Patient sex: M
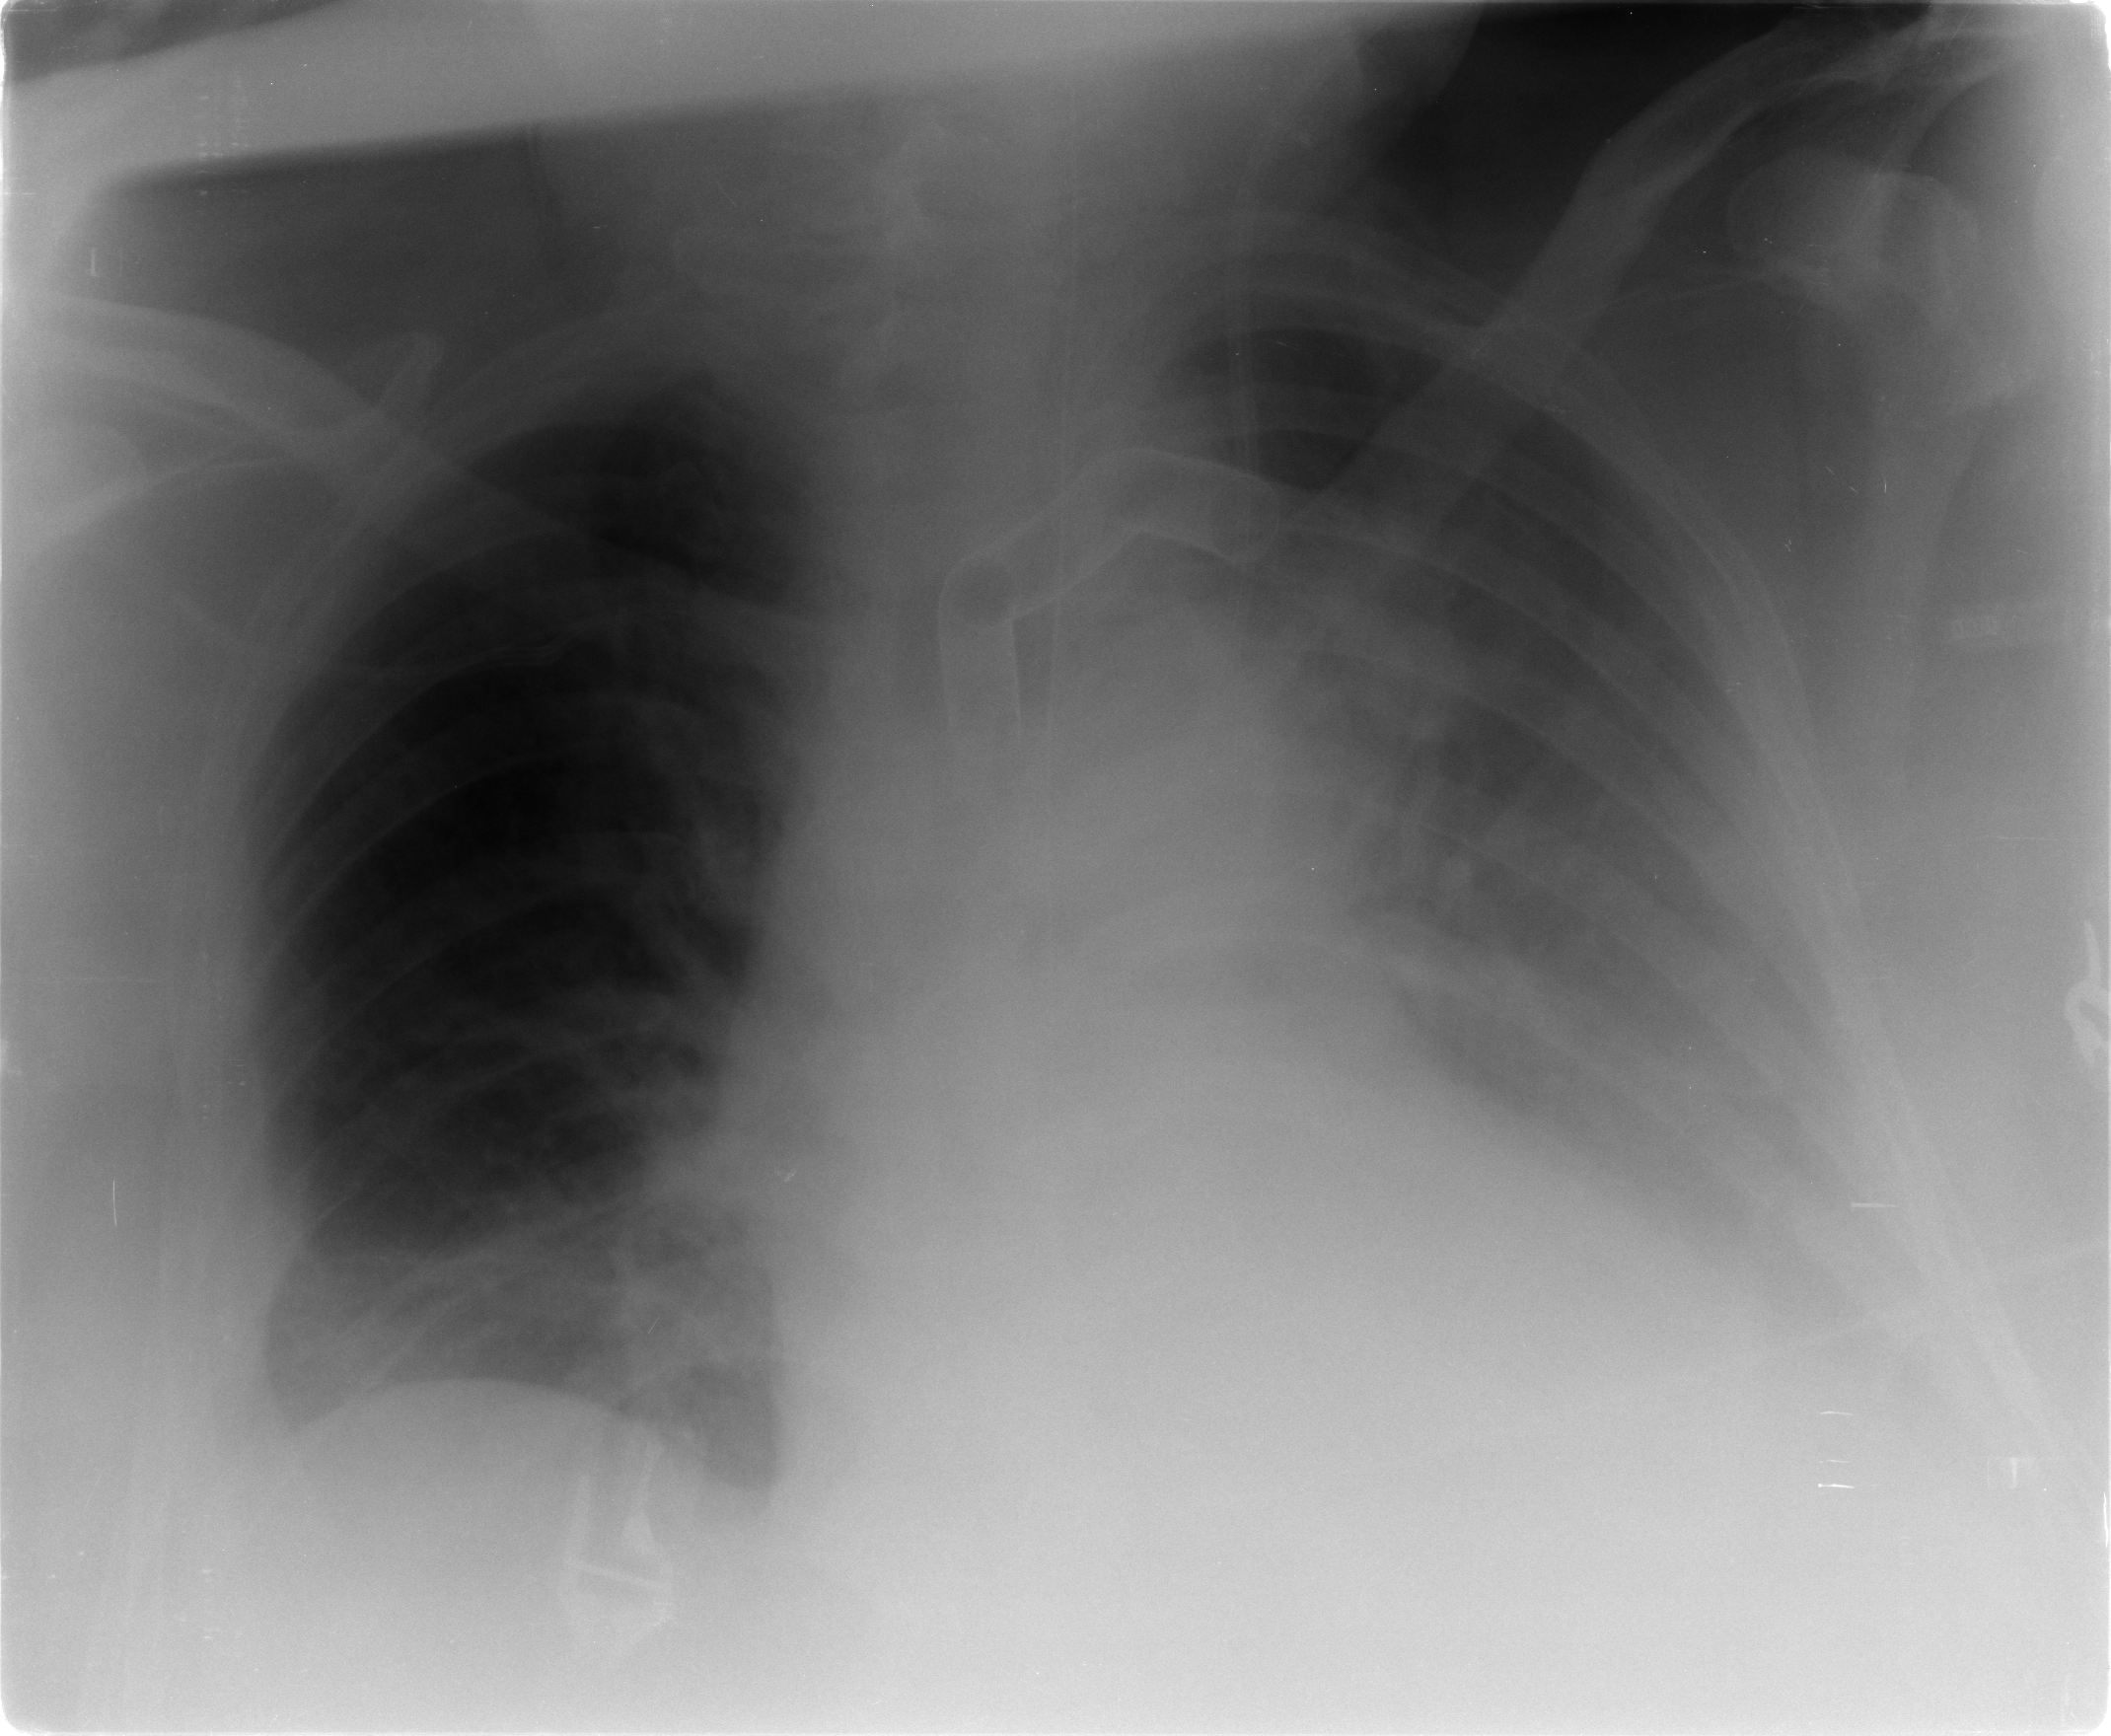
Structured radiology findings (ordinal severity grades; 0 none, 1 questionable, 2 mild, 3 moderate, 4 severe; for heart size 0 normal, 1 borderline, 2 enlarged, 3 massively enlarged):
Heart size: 2
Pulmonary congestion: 3
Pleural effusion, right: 3
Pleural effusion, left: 3
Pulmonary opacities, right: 2
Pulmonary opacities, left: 2
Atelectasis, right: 3
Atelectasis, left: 3